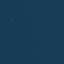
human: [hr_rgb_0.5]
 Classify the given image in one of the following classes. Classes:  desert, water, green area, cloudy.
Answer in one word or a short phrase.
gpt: water